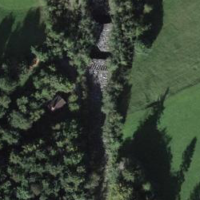
EUNIS habitat code: 44
Species observed at this site:
Vicia sepium
Ilex aquifolium